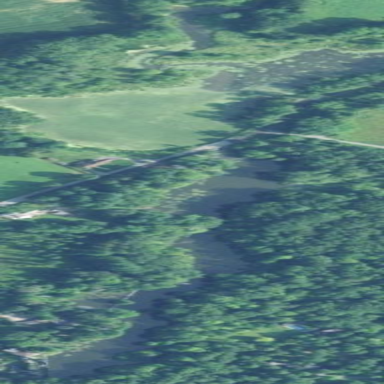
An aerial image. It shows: Pond surrounded by natural water.